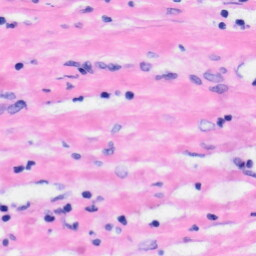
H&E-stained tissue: Liver